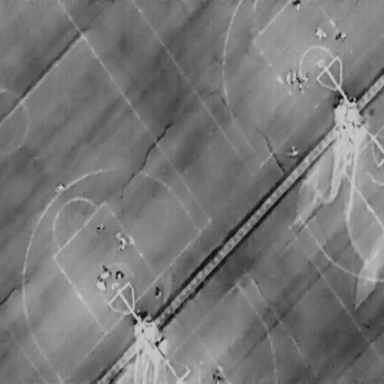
There are 14 People in the infrared image.